Field crop: maize
Growth stage: 1
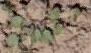
Species: convolvulus